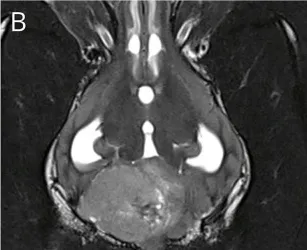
(A,B) T2W sagittal and dorsal, showing a large hyperintense space occupying mass in the cerebellum.
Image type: radiology (mri)